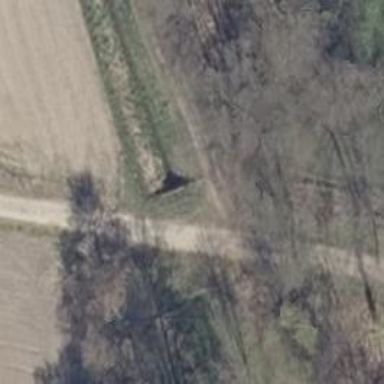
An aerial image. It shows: Culvert tunnel.